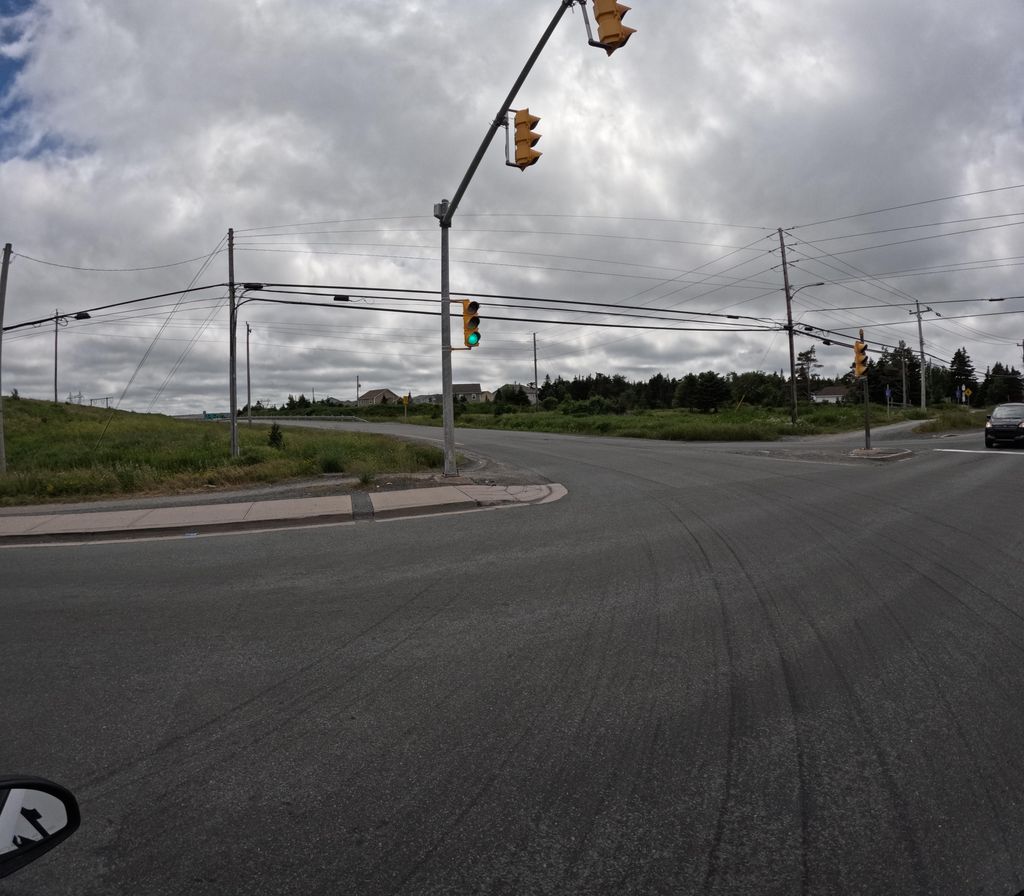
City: st_johns